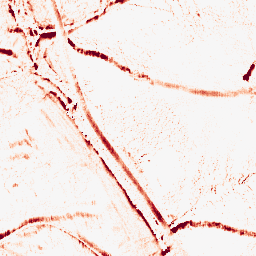
Category: morphological
Decomposition family: morphological_ellipse
Decomposition parameters: operation: opening
width: 10
height: 5
Upsampling method: regularized
Upsampling parameters: scale: 2
lambda_reg: 0.001
Upsampling scale: 2